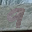
Label: 9